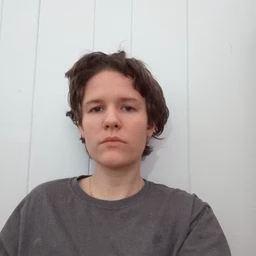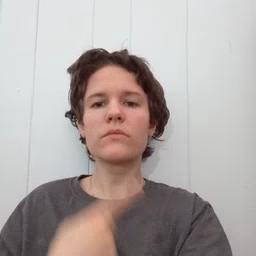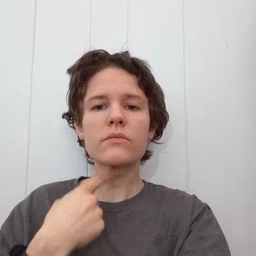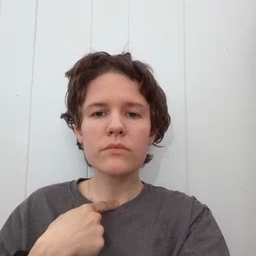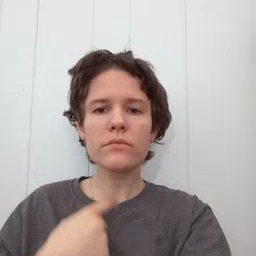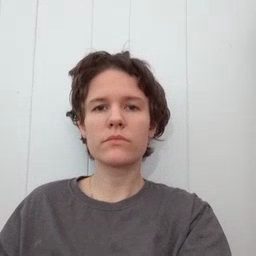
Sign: thirsty